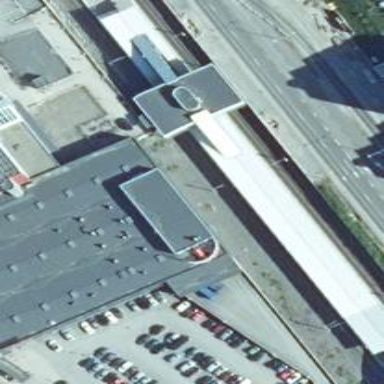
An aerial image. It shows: Close-up of railway platform edge.